Question: I posted this question before: <URL>
I fixed the problem with including locker.h, but now I seem to be having trouble with my other header, SelfStorageList.h. I'm POSITIVE all files are in the same folder (within the Projects -> myfile folder in Visual Studio 2012) and I have checked their paths.
Here is the code that gives my issue:
'''
#include "Locker.h"
#include "SelfStorageList.h"
void rentLocker(Locker e) {
if (isEmpty()) { //Issue here
}
}
'''
The isEmpty() call is said to not be defined. It is defined here, in SelfStorageList.h:
'''
#pragma once
#include <string>
#include <cstdlib>
#include "Locker.h"
using namespace std;
class LockerNode{
public:
Locker objLocker;
LockerNode *next;
LockerNode(){
next=0;
};
LockerNode(Locker e, LockerNode *ptr=0){
objLocker=e;
next=ptr;
}
};
class SelfStorageList
{
private:
LockerNode *head, *tail;
public:
SelfStorageList(){
head=tail=0;
}
LockerNode* getHead(){
return head;
}
LockerNode* getTail(){
return tail;
}
void rentLocker(Locker e);
void dispLockers(bool vipOnly=0);
bool isEmpty(){
return head==0;
}
};
'''
I've included the rest of the functions, since trial testing seems to indicate that it has no knowledge of the head and tail pointers either. Anyone have any idea why I'm having such difficulty including my headers? I reiterate that they are definitely all in the same, correct folder.
Here is a further screenshot, if it helps:

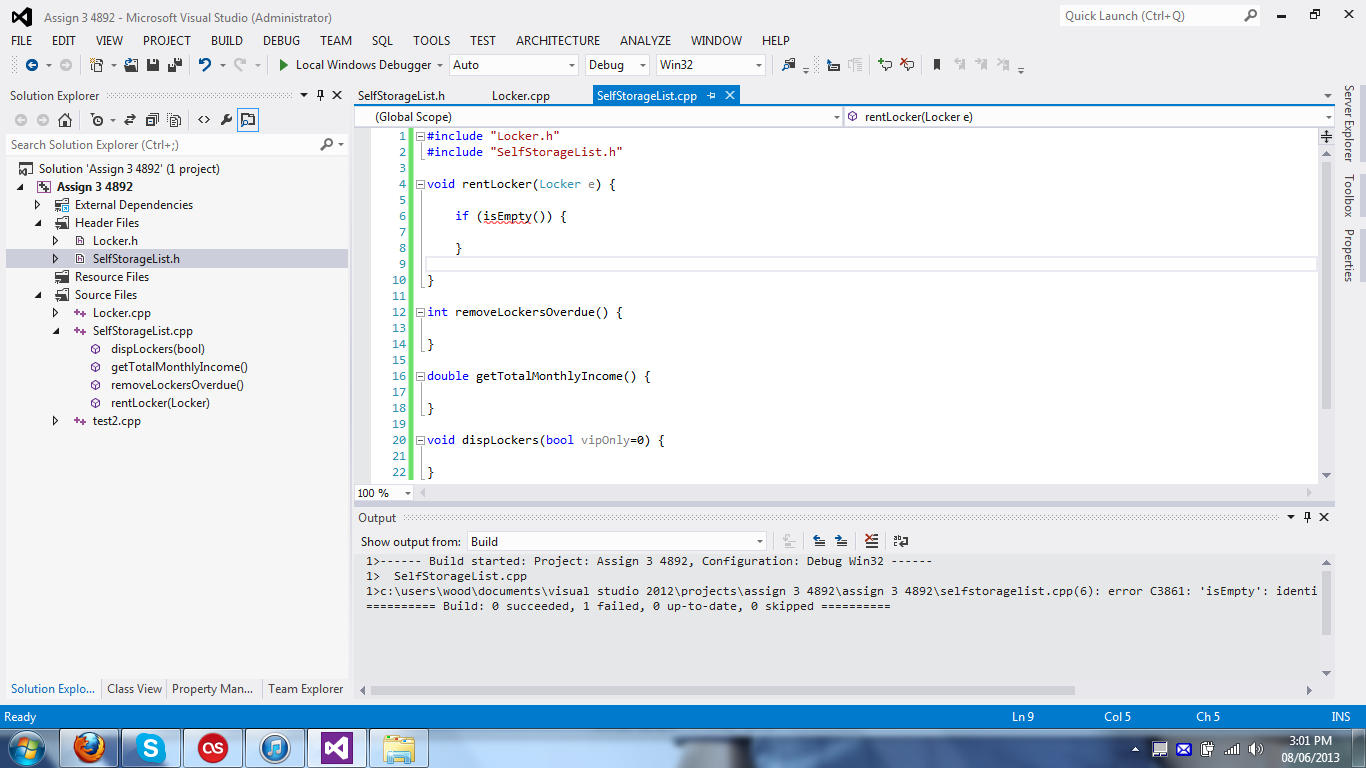
Answer: As those are instance methods, you'll have to implement it the following way:
'''
void SelfStorageList::rentLocker(Locker e) {
if (isEmpty()) {
}
}
'''
Also, I'd strongly advise you to work on indentation of your code, it will make it much easier to read and for people to answer your question.